Question: I hate the default looks of the Home Realm Discovery (Claims Provider Selection screen) page when multiple STS are added to the ADFS 2.0 Snapin. Below is the default

Can this be Customized. Such that it redirects to 'somepage.aspx' where i can login with username and password. Then it returns the claims correctly ?
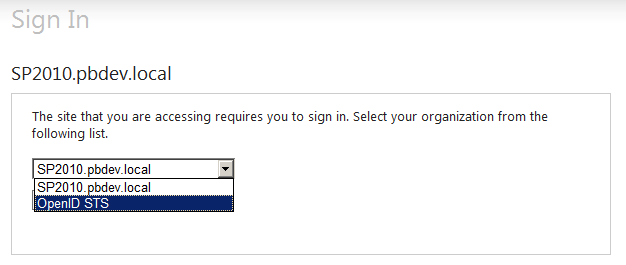
Answer: The problem is that ADFS doesn't know where you want to login to.
If you always want to login to the same site, there is a cookie that remembers this and won't ask you next time.
You can also use the "whr" parameter to tell ADFS where to go so it doesn't have to ask.
Yes you can customise the screen - refer <URL>.
If you want to force FBA, move the Forms entry in
'''
<localAuthenticationTypes>
'''
in the web.config to the top.